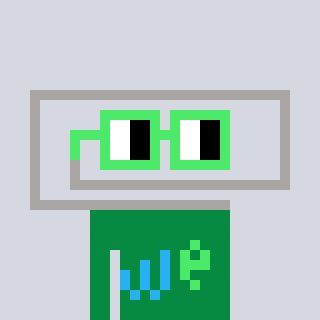
a pixel art character with square light green glasses, a paperclip-shaped head and a green-colored body on a cool background